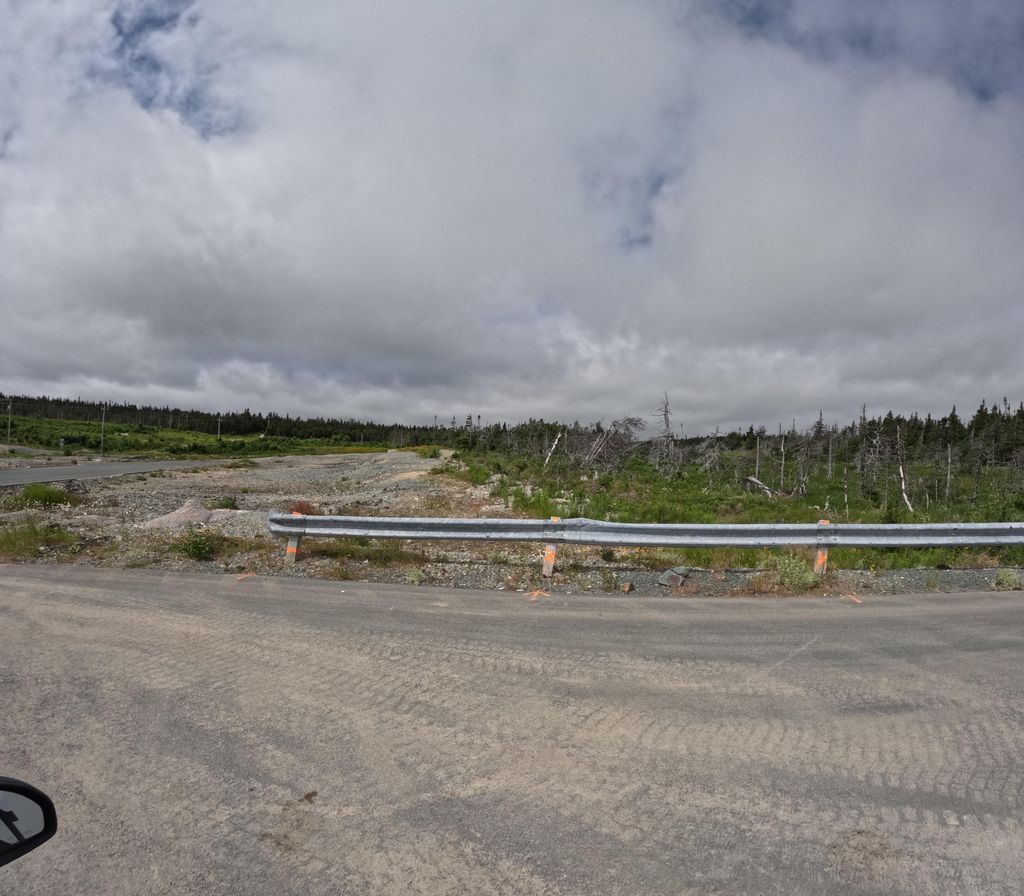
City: st_johns